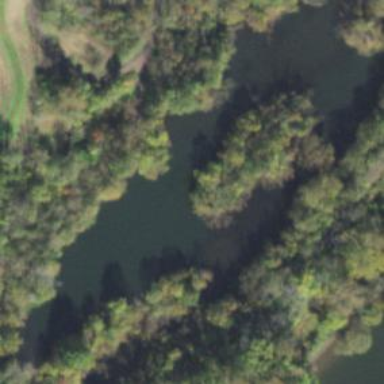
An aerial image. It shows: Pond surrounded by natural water.